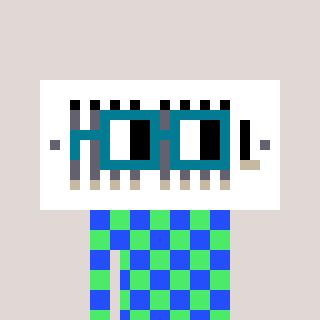
a pixel art character with square dark green glasses, a vent-shaped head and a teal-colored body on a warm background